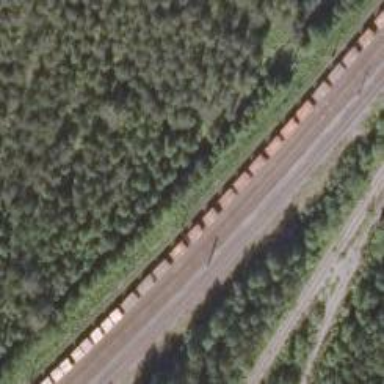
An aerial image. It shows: Railway with continuous electrified contact line.